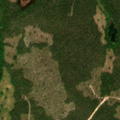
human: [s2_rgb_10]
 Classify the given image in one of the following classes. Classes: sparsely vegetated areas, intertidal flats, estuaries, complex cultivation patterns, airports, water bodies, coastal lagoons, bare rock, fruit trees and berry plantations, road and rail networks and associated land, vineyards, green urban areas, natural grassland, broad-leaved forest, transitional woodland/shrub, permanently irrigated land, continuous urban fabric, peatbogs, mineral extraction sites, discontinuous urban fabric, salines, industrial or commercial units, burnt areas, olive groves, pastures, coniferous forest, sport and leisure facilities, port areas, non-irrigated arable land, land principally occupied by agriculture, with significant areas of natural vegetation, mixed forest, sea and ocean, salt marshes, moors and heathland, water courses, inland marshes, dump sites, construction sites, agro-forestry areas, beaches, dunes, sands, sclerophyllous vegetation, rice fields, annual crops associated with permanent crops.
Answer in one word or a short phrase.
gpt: coniferous forest, mixed forest, transitional woodland/shrub